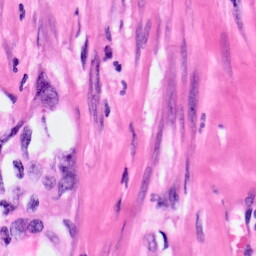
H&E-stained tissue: Pancreatic